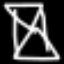
Label: hourglass